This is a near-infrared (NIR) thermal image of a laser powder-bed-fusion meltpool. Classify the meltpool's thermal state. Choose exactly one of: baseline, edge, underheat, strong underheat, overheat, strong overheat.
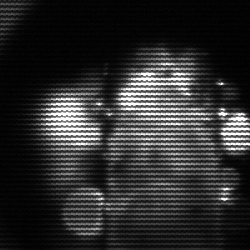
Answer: strong underheat